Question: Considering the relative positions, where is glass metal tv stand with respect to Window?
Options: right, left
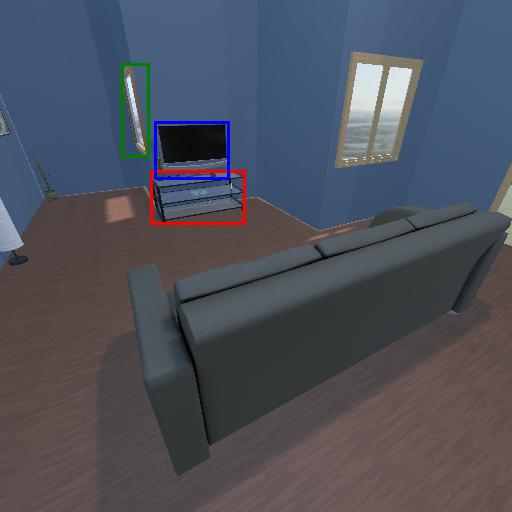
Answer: right